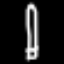
Label: pencil